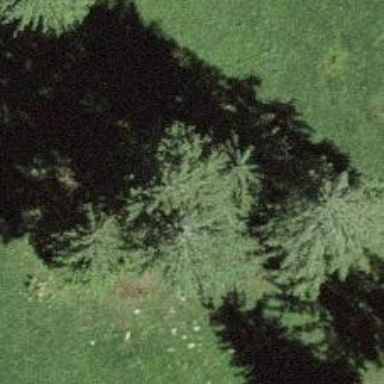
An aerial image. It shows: Single tag "natural: tree."